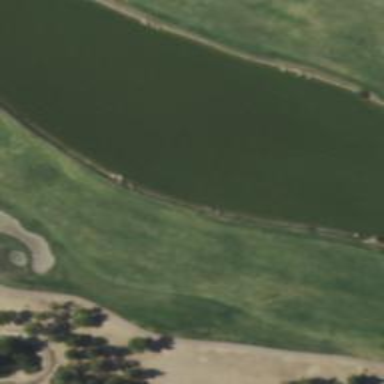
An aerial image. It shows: Grassy area designated as golf fairway.